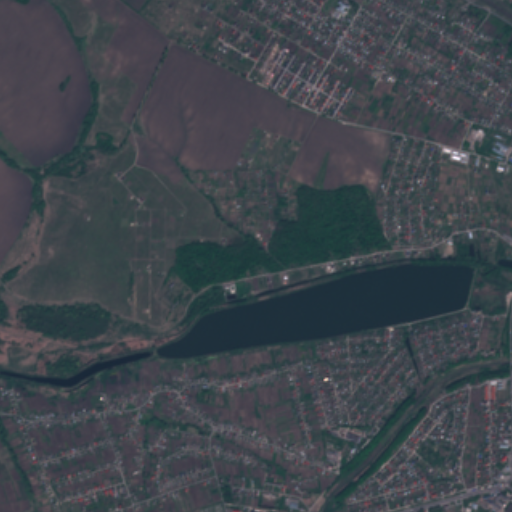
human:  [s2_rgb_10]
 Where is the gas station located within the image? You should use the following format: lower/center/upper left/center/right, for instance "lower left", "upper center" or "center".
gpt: The gas station is located in the lower right of the image.
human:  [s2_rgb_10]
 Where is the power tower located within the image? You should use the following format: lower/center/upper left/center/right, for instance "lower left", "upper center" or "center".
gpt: The power tower is located in the lower right of the image.
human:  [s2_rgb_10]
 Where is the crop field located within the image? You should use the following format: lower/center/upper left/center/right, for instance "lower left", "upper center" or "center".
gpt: There is no crop field in the image.